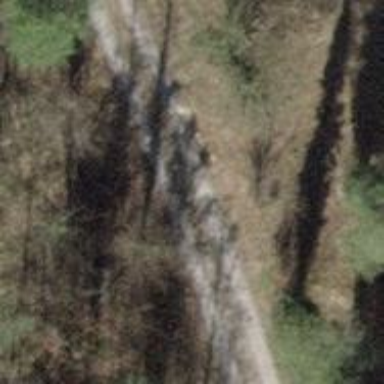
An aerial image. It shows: Track with compacted grade3 surface.